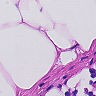
Metastatic tissue present: no